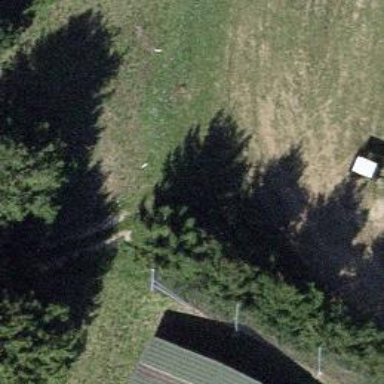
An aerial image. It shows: Fence.